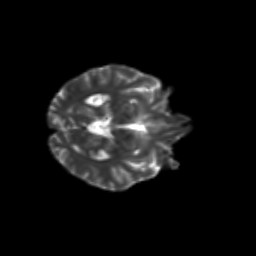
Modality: T2w
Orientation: axial
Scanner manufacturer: siemens
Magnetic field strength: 3 T
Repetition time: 9.2 s
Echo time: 0.084 s